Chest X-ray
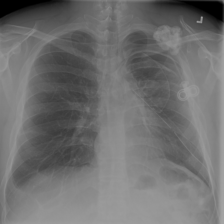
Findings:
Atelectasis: negative
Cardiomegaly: negative
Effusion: negative
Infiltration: negative
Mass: negative
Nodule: negative
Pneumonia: negative
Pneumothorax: positive
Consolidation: negative
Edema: negative
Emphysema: negative
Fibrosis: negative
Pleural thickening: negative
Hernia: negative